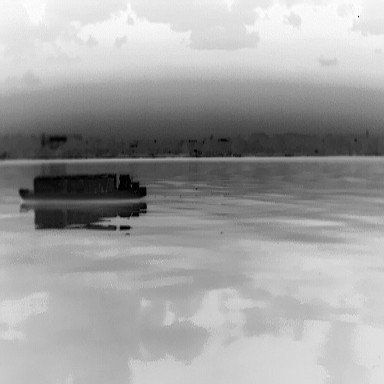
There is a fishing_boat in the infrared image.